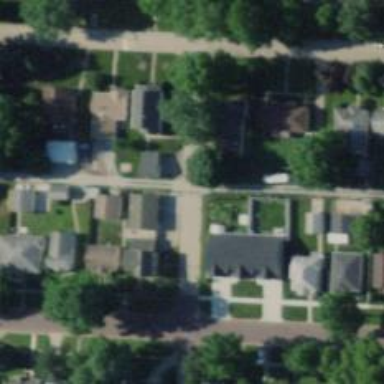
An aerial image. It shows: Alleyway designated as service road.